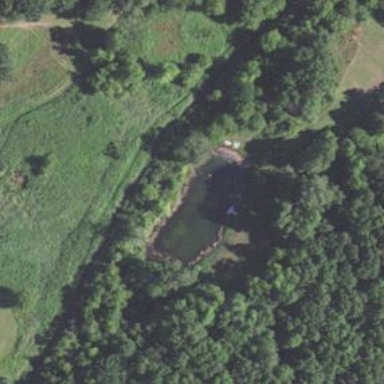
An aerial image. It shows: Pond with natural water.